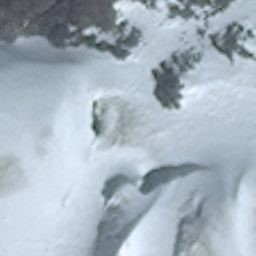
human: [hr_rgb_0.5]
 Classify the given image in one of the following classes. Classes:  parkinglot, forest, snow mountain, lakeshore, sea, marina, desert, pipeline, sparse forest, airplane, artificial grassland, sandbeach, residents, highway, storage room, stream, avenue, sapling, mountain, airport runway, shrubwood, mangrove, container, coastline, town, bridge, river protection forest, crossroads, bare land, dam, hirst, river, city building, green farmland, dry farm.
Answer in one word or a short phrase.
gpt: snow mountain